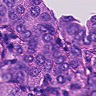
Metastatic tissue present: yes